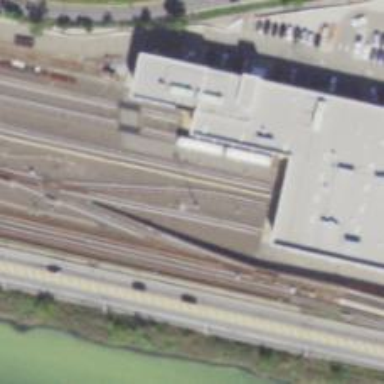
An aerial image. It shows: Yard serving the electrified light rail system.